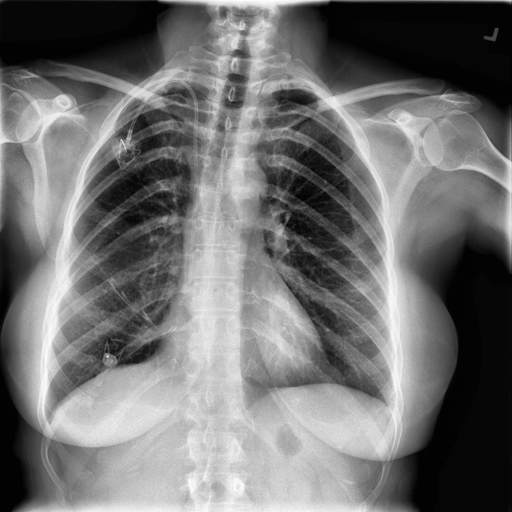
Finding: NORMAL